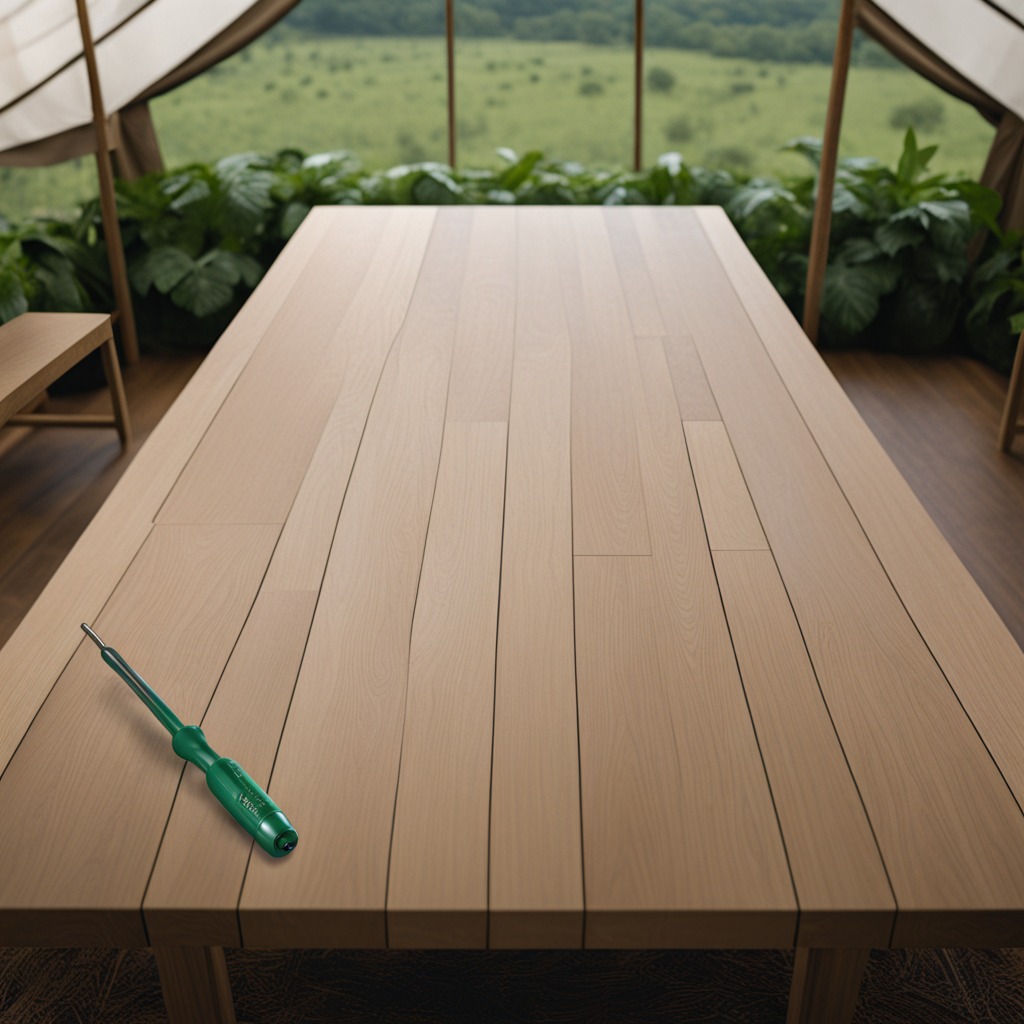
A screwdriver lies on the wooden table in a jungle field workshop tent.